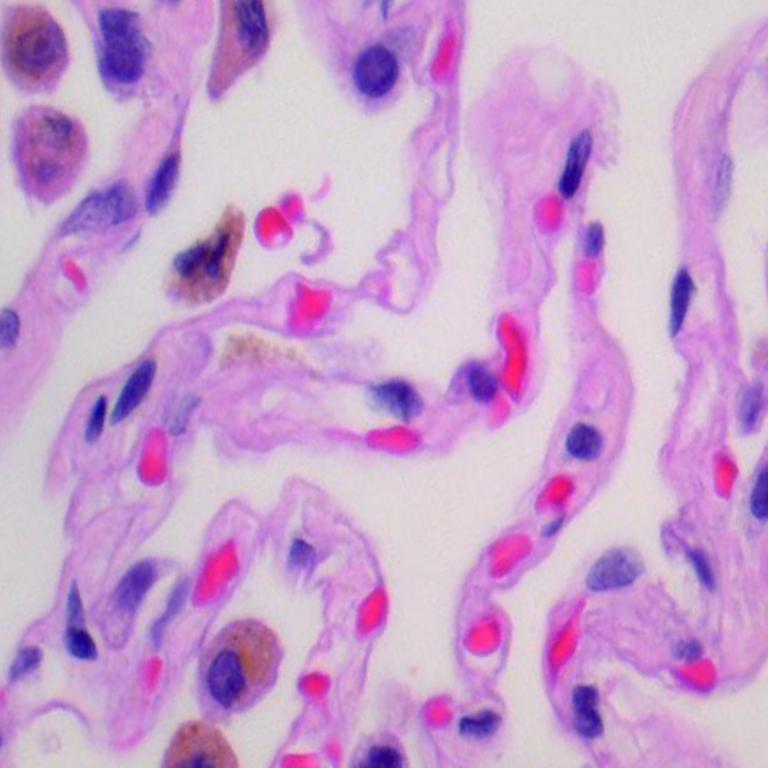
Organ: lung
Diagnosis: benign